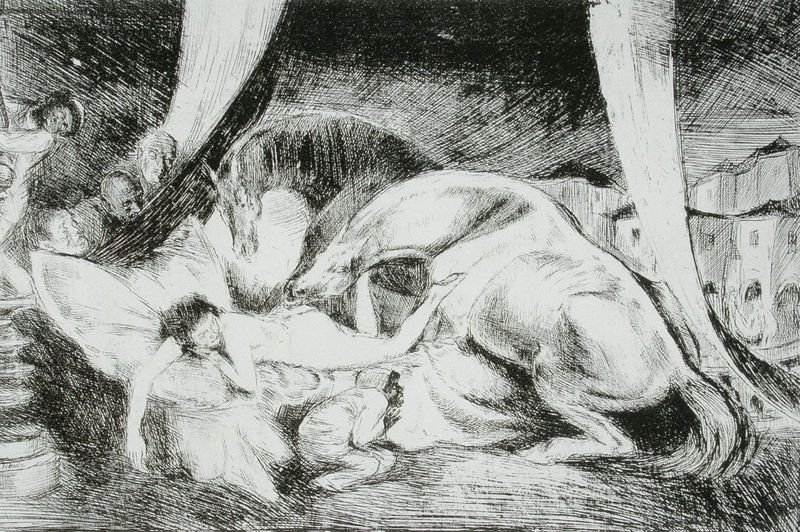
Titel: Hengste und Eunuchen
Künstler: Bruno Schulz
Standort: Warschau
Institution: Muzeum Narodowe
Schlagwörter: akt, dunkel, kopf, mann, nackt, weiß, menschen, stadt, fenster, frau, grau, hell, hintergrund, köpfe, männer, nacht, rücken, schwarz, skizze, zeichnung, stein, vorhang, häuser, kind, bühne, voyeur, pferd, pferde, mähne, liegen, zuschauer, dorf, angst, kissen, polster, vorhänge, bett, liegend, kohle, traum, druck, schraffur, radierung, schwarzweiß, bleistift, schimmel, skelett, dunke, heimlich, elfe, zwerge, federzeichnung, straffur, bathseba, riese, po, voyer, bestialität